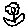
Label: flower